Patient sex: F
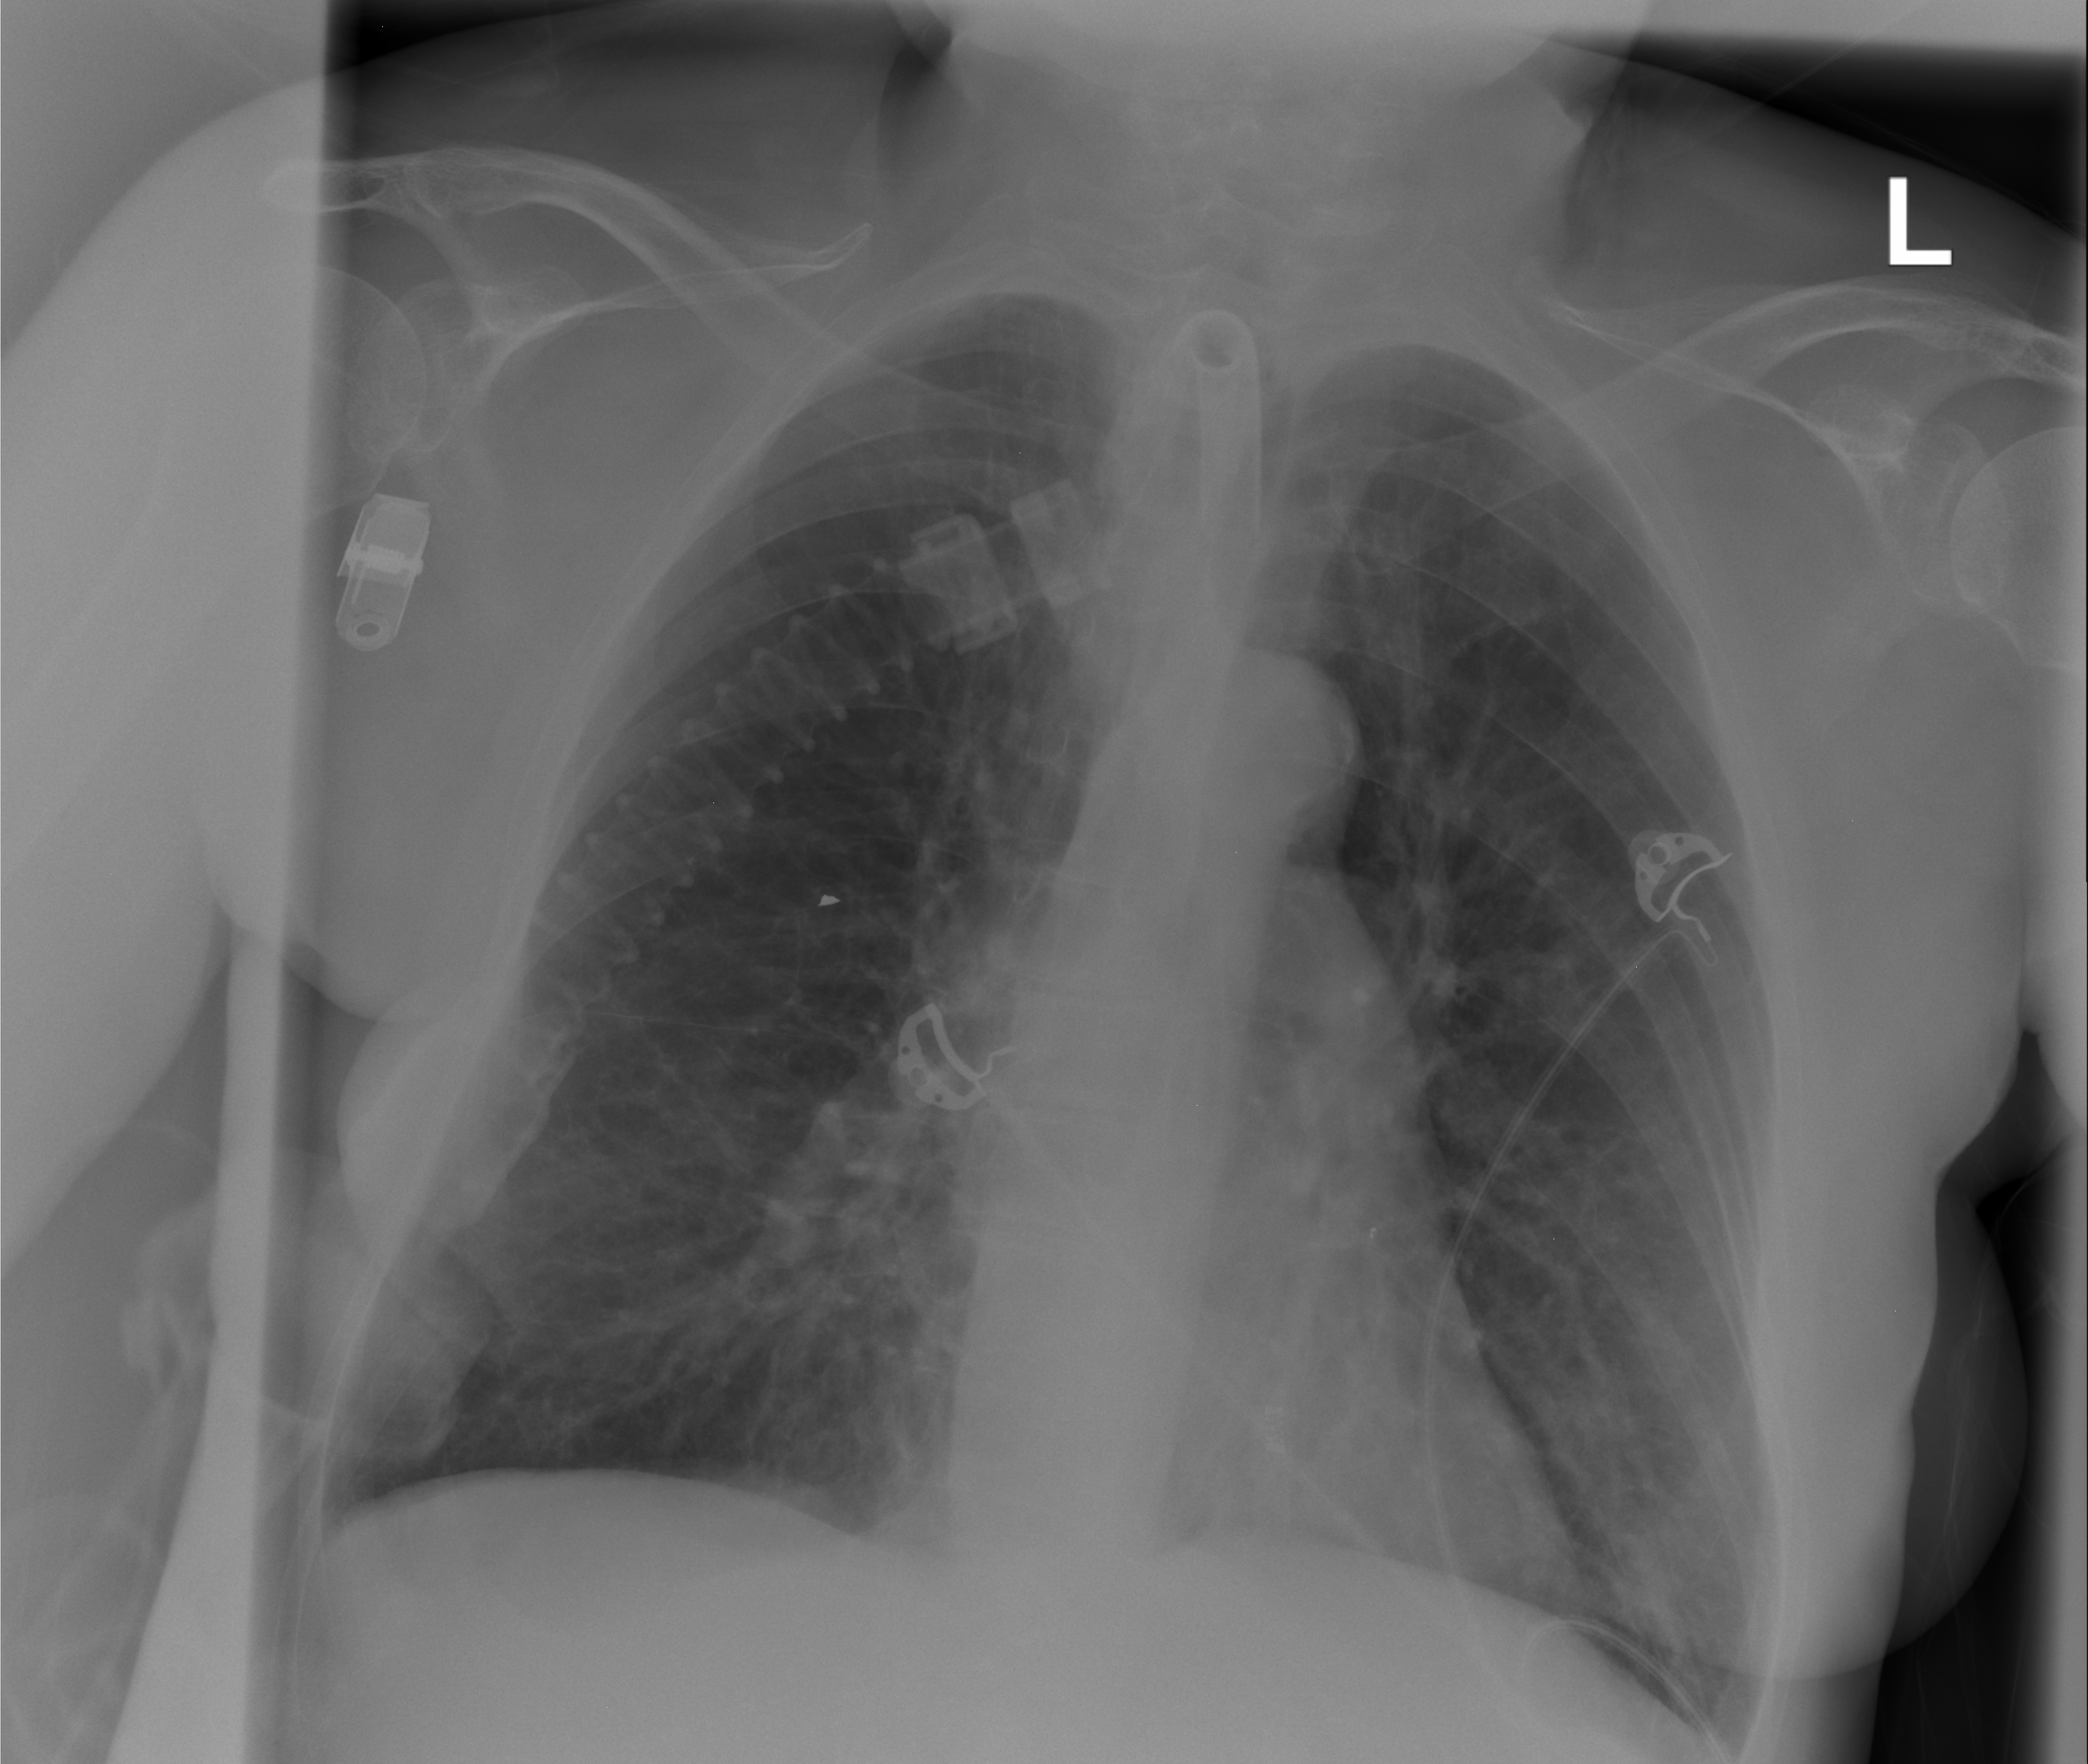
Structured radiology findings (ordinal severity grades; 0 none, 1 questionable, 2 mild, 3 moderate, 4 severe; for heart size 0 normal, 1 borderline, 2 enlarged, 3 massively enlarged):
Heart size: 0
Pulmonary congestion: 0
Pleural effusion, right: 0
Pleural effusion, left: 0
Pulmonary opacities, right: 1
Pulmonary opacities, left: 1
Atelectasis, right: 0
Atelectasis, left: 0